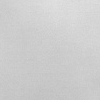
Atmospheric dust classification: dusty